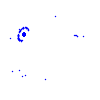
Particle: electron